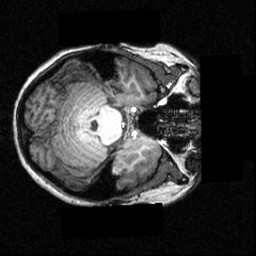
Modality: T1w
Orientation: axial
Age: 19
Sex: female
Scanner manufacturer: siemens
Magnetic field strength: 3.951 T
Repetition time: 1.5 s
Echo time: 0.00335 s